Aerial crown-view tile of a tropical tree (Barro Colorado Island, Panama), acquired 20240611:
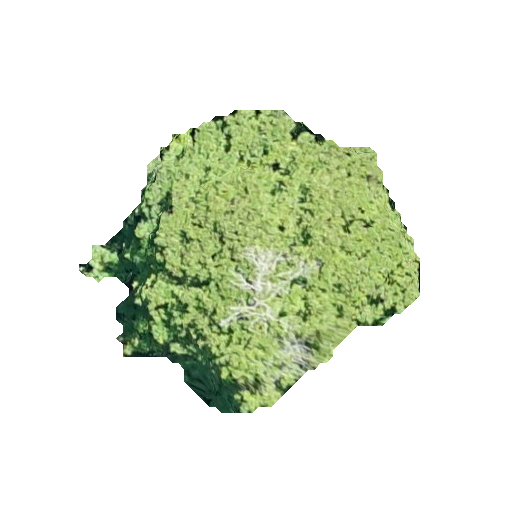
Species: Alseis blackiana
GBIF accepted scientific name: Alseis blackiana
Crown area: 102.407 m²